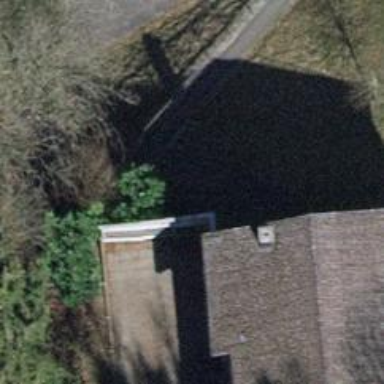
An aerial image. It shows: Paved path.